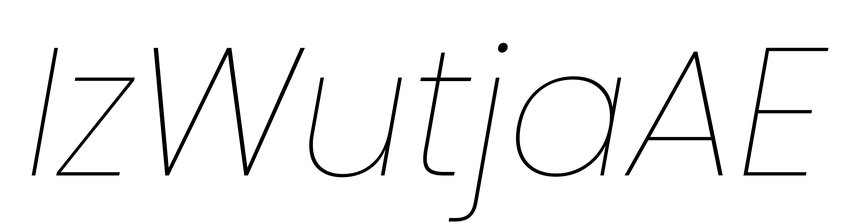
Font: Poppins-ThinItalic